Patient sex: F
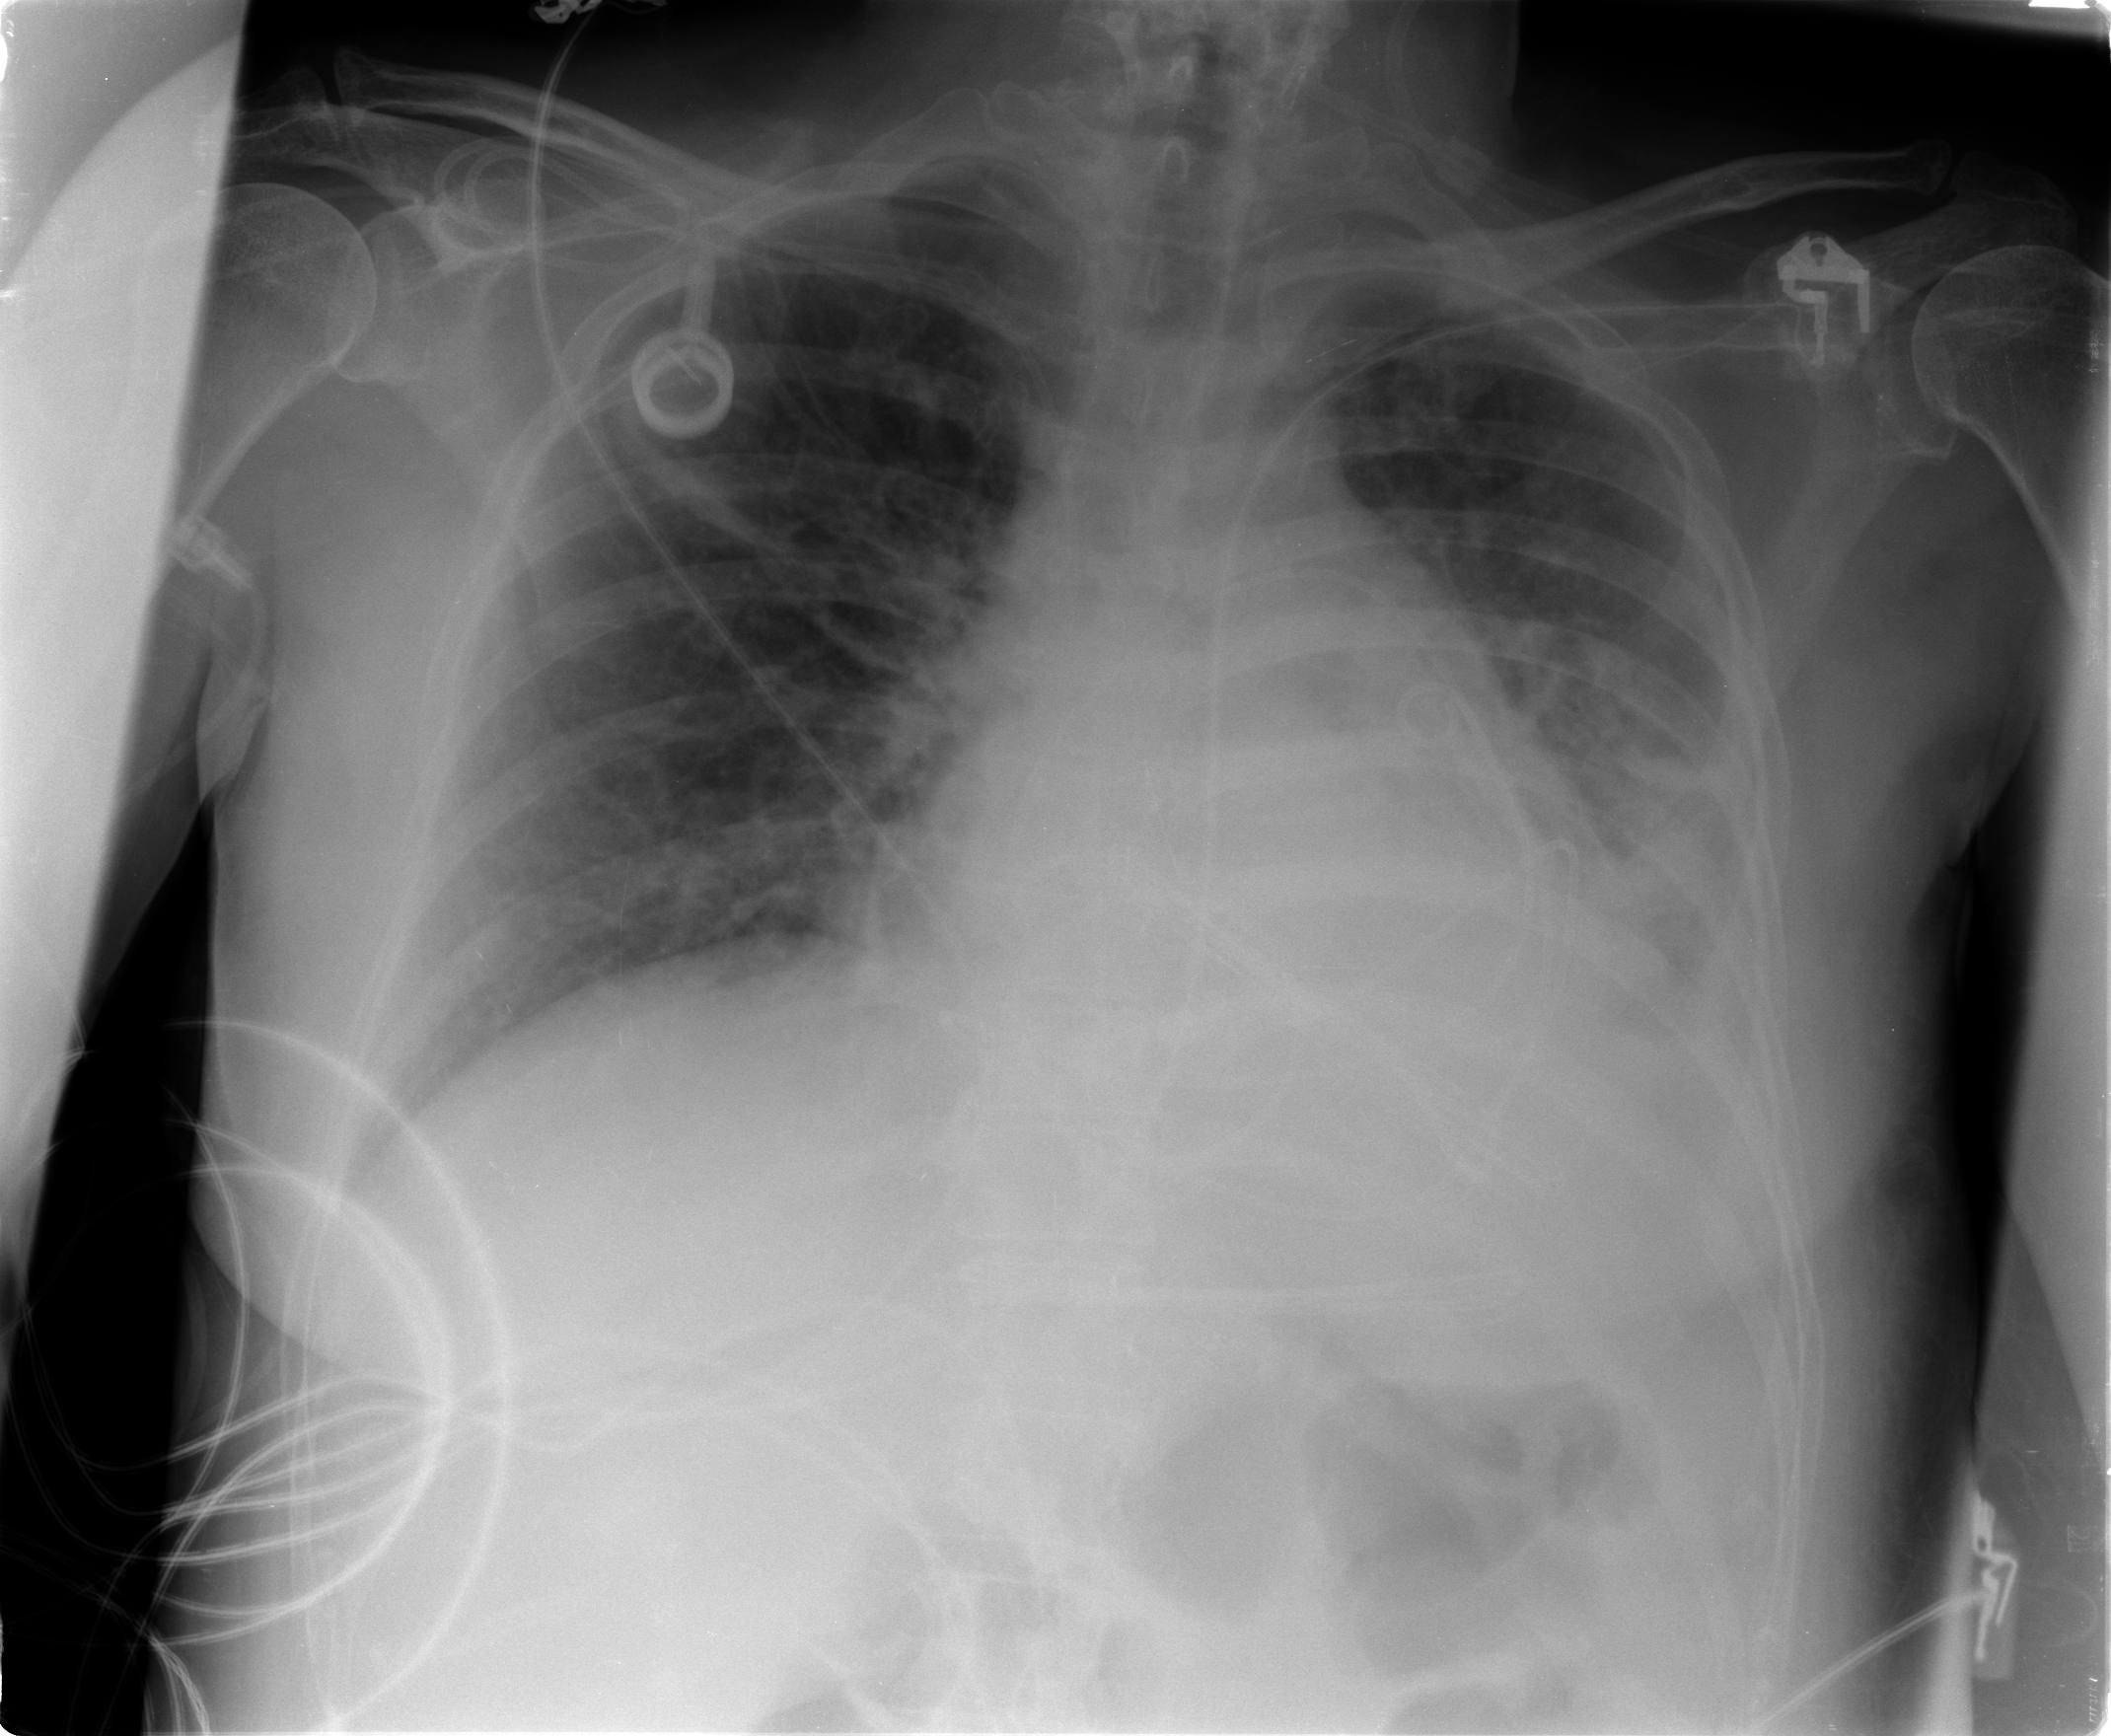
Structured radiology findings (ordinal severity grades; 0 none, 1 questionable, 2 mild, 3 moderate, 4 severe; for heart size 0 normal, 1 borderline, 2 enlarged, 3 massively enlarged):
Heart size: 2
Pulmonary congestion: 2
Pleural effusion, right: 1
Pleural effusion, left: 2
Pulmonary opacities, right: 1
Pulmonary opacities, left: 1
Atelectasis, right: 2
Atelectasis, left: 2